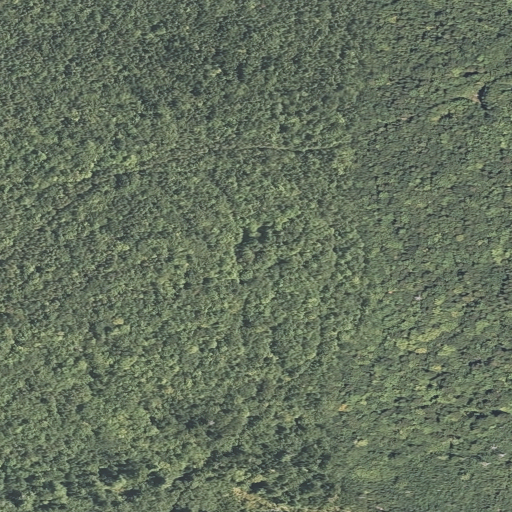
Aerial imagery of mountain in Maine named Dill Hill containing deciduous forest, mixed forest, evergreen forest, and shrub